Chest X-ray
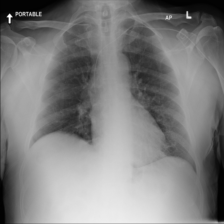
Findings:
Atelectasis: negative
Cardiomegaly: negative
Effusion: negative
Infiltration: negative
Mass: negative
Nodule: negative
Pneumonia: negative
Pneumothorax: negative
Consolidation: negative
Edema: negative
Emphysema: negative
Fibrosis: negative
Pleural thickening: negative
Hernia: negative